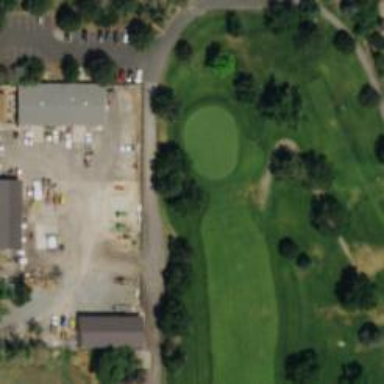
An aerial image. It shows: View of golf hole.